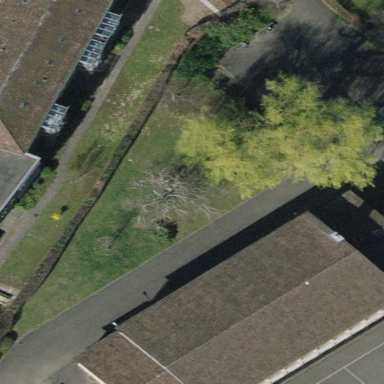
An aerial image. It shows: School building.